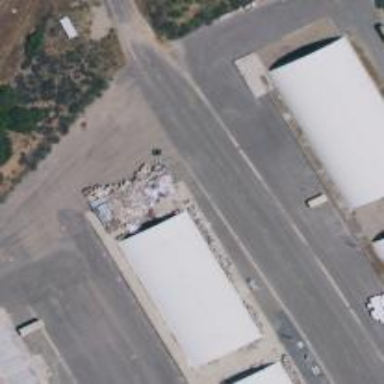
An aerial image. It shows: Industrial building.